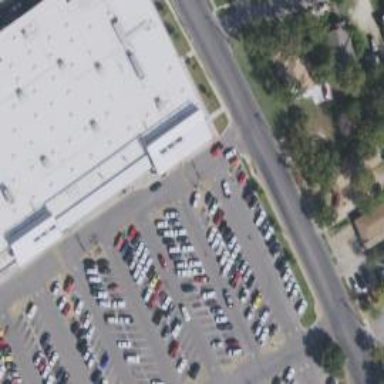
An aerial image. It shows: Parking space.